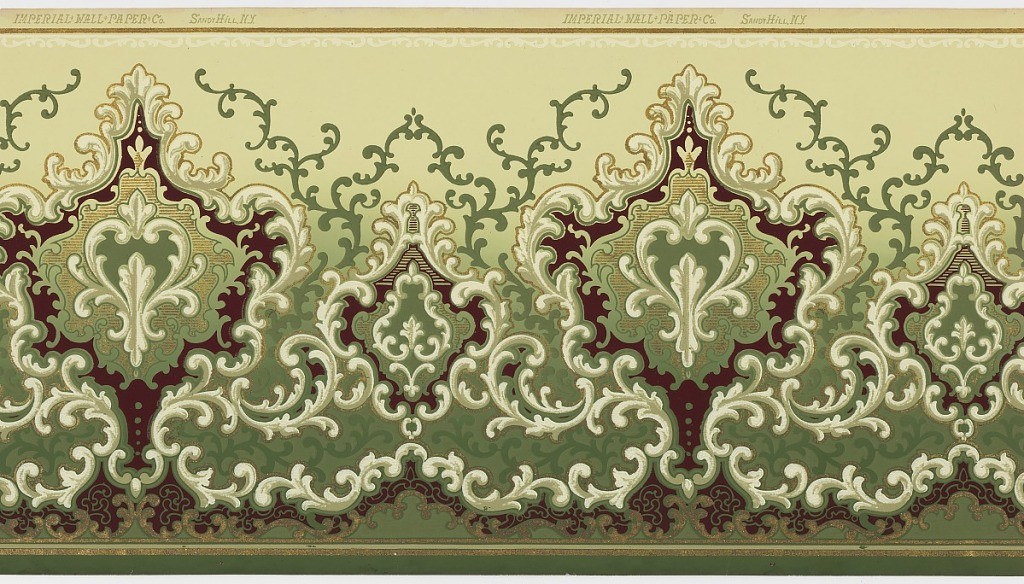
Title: Frieze
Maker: Imperial Wallcoverings Inc., American, founded 1901
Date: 1905–1915
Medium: Machine-printed paper, mica flakes
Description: Flitter frieze. Alternating large and small foliate medallions with horizontal striping connected by foliate scrolls. Bottom and top have striping and scrolling motifs. Background of vining foliate scrolls. Ground shades dark green to light green (bottom to top). Printed in dark red, white, greens and gold mica flakes. Printed in top selvedge: "Imperial Wall Paper Co." "Sandyhill, N.Y."